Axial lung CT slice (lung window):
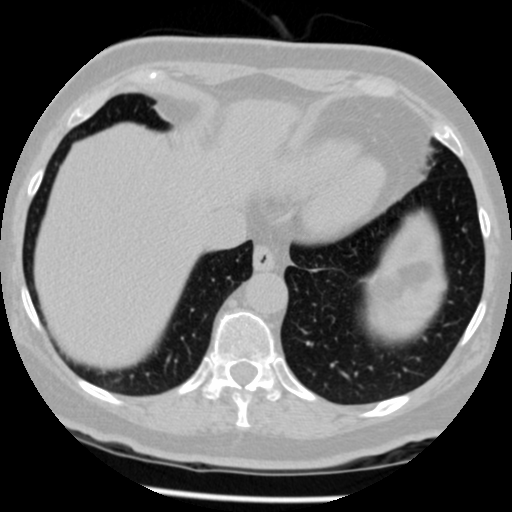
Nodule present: no